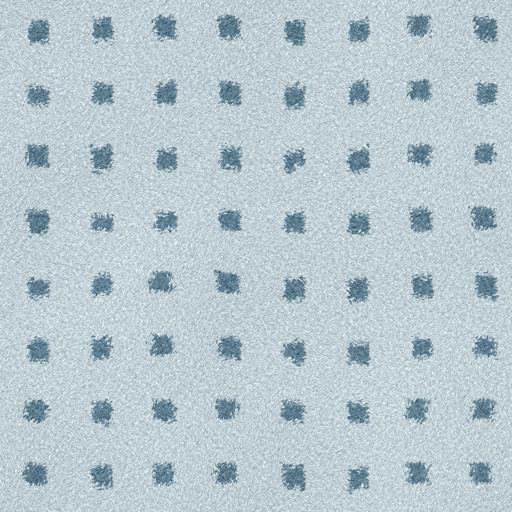
Tags: blue carpet mat rug white